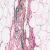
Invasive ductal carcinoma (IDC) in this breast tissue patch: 0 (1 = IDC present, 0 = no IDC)